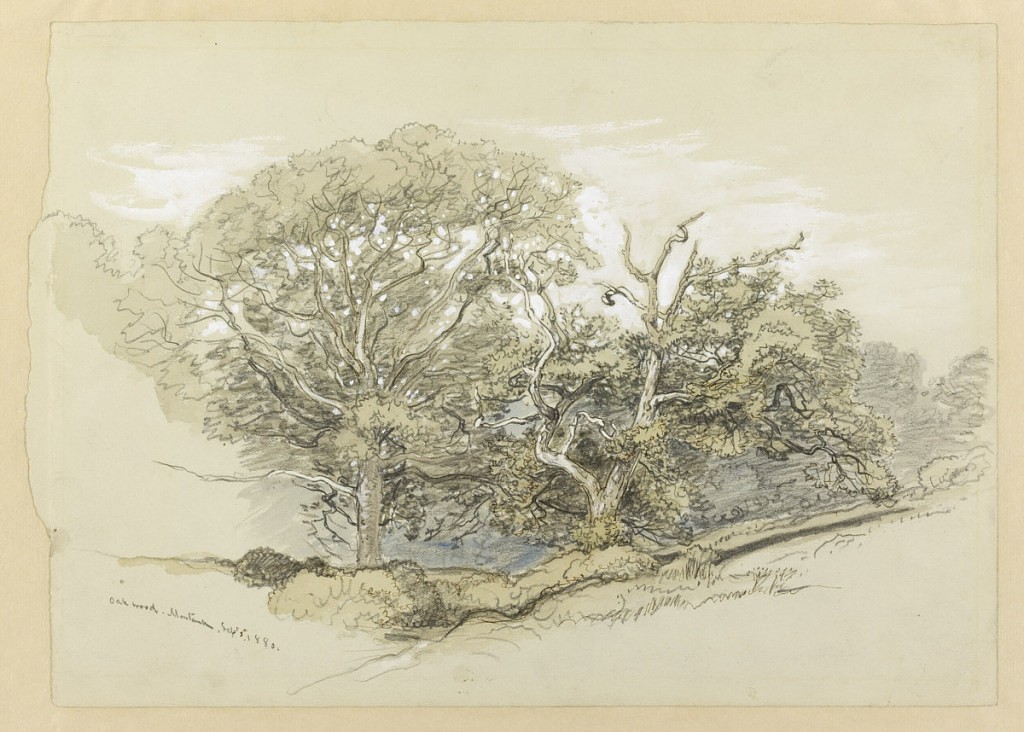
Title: Oak Wood, Montauk, New York
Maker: Samuel Colman, American, 1832–1920
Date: September 8, 1880
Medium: Recto and verso: Graphite, pen and brown ink, brush and watercolor and white gouache on gray-green wove paper
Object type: Drawing
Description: Recto: Horizontal view of two oak trees appearing in a hilly foreground, one on right gnarled and savaged by age in contrast to one on left which stands erect and in full bloom. In distance are additional trees indicated by hastily shaded forms.
Verso: Horizontal view of an enormous oak tree rising in central middle distance, in a vale between two wooded hillsides.  Bushes grow around it.  A road is shown in left foreground.